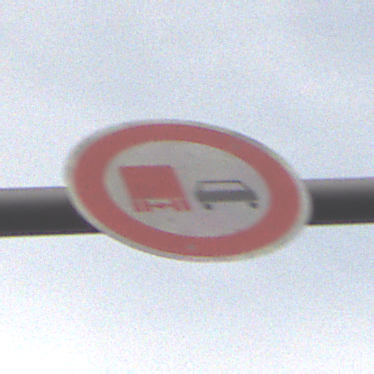
Verkehrszeichen: UeberholverbotKraftfahrzeuge
Umgebung: Outdoor, Nature
Tageszeit: MorningAfternoon
Wetter: Overcast
Licht: Natural
Jahreszeit: NotSpecified
Kontrast: LowContrast